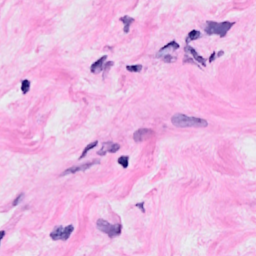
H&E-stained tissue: Breast